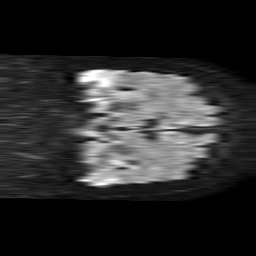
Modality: TRACE
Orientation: coronal
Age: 63
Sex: female
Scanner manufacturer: philips
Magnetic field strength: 1.5 T
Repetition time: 4.6 s
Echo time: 0.09059 s